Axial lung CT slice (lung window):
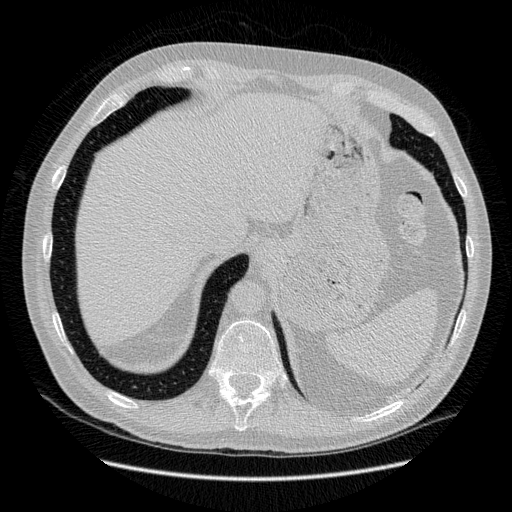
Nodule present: no